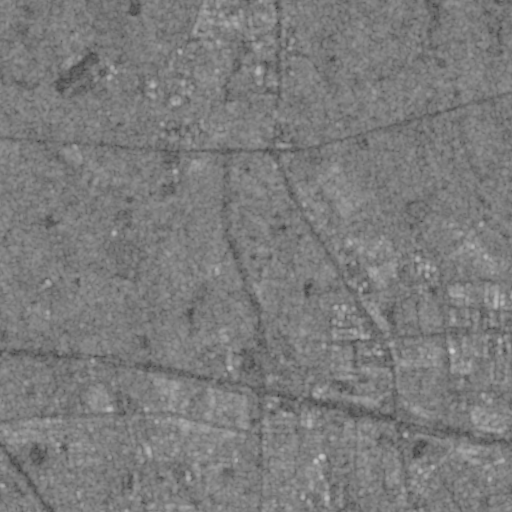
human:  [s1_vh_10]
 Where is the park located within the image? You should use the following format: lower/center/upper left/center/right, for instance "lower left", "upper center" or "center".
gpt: The park is located in the lower of the image.
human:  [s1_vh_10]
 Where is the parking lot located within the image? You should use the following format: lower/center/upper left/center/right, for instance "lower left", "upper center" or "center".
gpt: The parking lot is located in the center right of the image.
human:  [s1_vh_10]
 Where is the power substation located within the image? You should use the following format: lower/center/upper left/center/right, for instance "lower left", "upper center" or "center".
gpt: The power substation is located in the upper center of the image.
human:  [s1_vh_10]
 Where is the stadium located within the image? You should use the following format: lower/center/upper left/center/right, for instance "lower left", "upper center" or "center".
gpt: The stadium is located in the lower left of the image.
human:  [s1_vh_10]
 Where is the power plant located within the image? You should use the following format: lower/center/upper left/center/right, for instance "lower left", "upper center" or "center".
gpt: There is no power plant in the image.

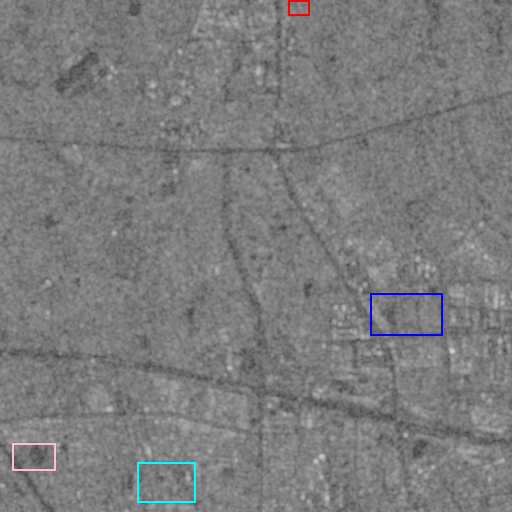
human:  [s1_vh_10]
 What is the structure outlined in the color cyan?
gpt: The structure outlined in cyan is a park.
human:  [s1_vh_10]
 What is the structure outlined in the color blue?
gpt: The structure outlined in blue is a parking lot.
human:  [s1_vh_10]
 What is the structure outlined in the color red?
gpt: The structure outlined in red is a power substation.
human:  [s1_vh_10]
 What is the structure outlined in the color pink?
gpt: The structure outlined in pink is a stadium.
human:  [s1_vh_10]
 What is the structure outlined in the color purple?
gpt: There is no purple outline.